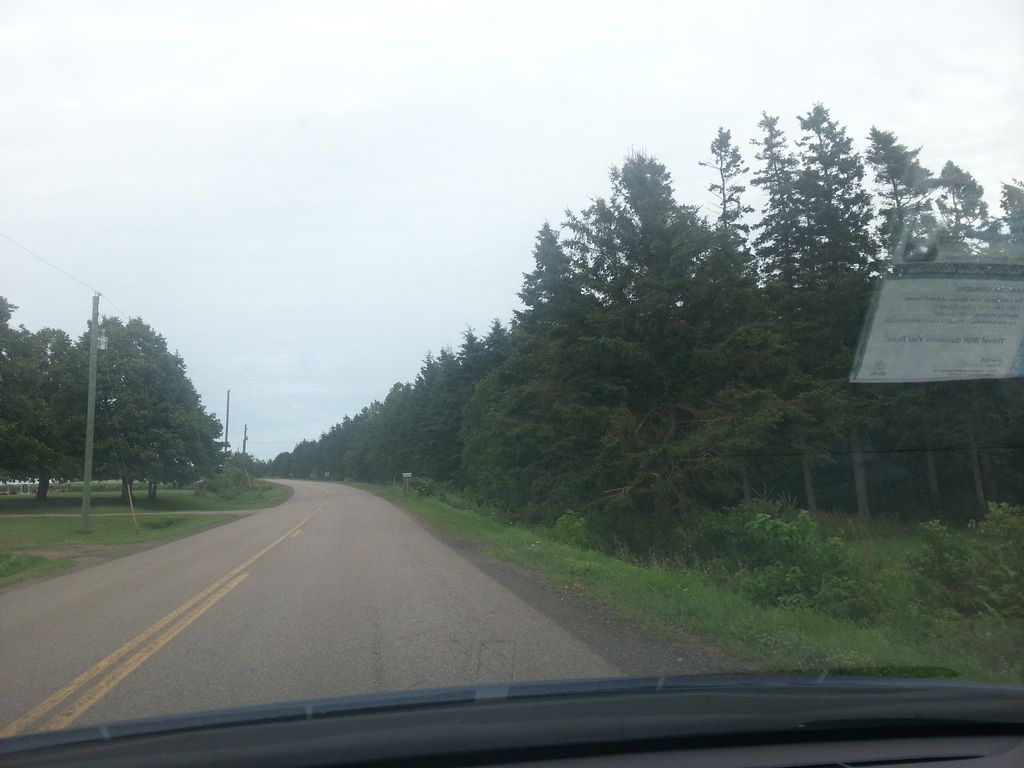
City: charlottetown